Field crop: tomato
Growth stage: 1
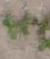
Species: portulaca